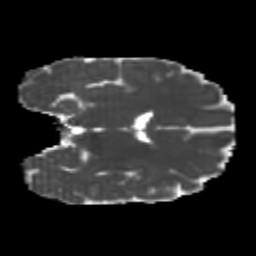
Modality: MD
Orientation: coronal
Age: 23
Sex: male
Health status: healthy
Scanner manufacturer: philips
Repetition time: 7.384 s
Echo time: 0.08599 s